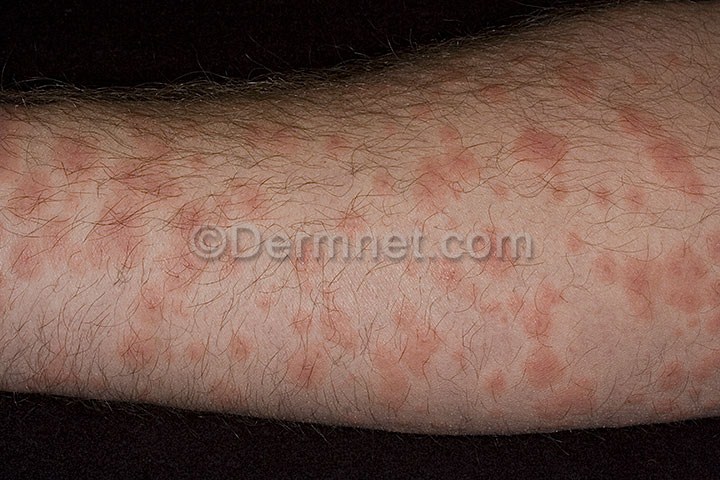
Disease: Vasculitis Photos